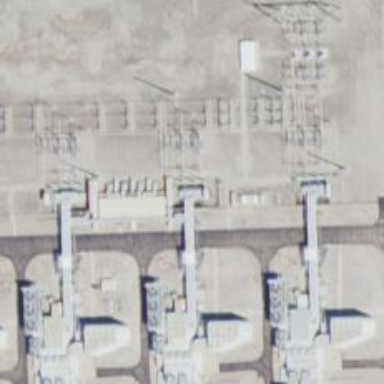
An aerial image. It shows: Gas turbine generator powered by gas.